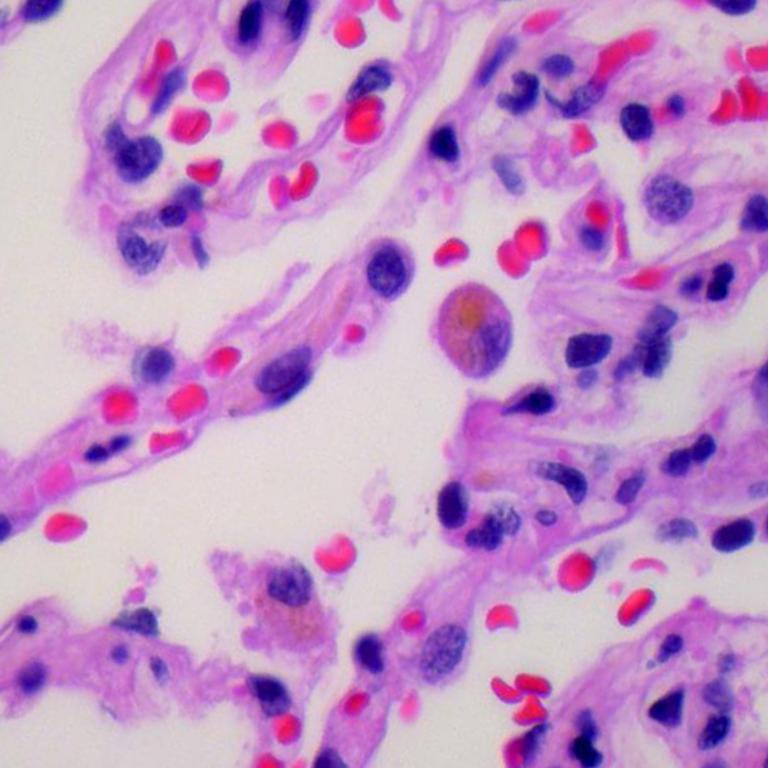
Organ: lung
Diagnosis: benign